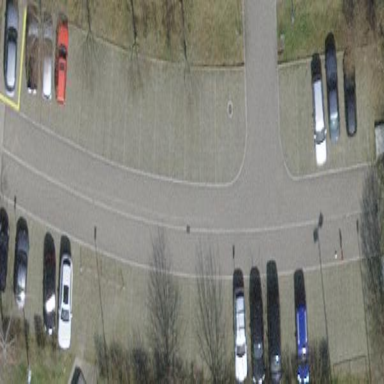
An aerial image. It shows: Parking area with surface.